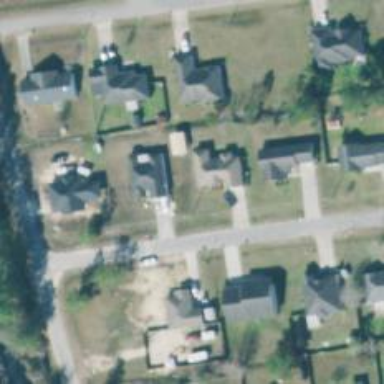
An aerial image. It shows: Asphalt road in residential area.